Question:
I need some help trying to get floats to display properly in IE. IE wants to add a newline after I try to float it [the arrow] to the right...
I would like it to display like Firefox (right), where it all fits in one line, but I can't seem to figure out how...
Cheers.
'''
background-image: url( '/img/arrow_down.gif' );
background-repeat: no-repeat;
height: 8px;
width: 15px;
display: inline;
float: right;
'''
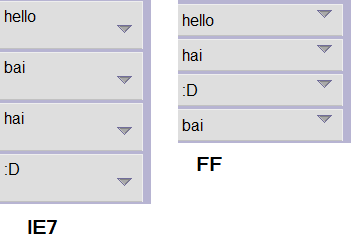
Answer: Posting your markup would help. A common cause of this is the arrow appearing after the text in the markup. If you move the arrow to before the text, it should look right in both. Like:
'''
<span class="arrow-image"></span>This is the the text.
'''
When I first started with web layout, this sounded really weird to me, but I was surprised to find it worked (and now that I understand 'float' a little better, it makes a little sense to me).
You might be able to get away with this much simpler markup instead, though:
'''
<ul id="menu">
<li>Some text</li>
<li>Some text</li>
<li>Some text</li>
</ul>
'''
And CSS:
'''
#menu > li
{
background-image: url('/img/arrow_down.gif');
background-repeat: no-repeat;
background-position: right center;
padding-right:16px; /* Width of the image */
/* ... */
}
'''